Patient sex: F
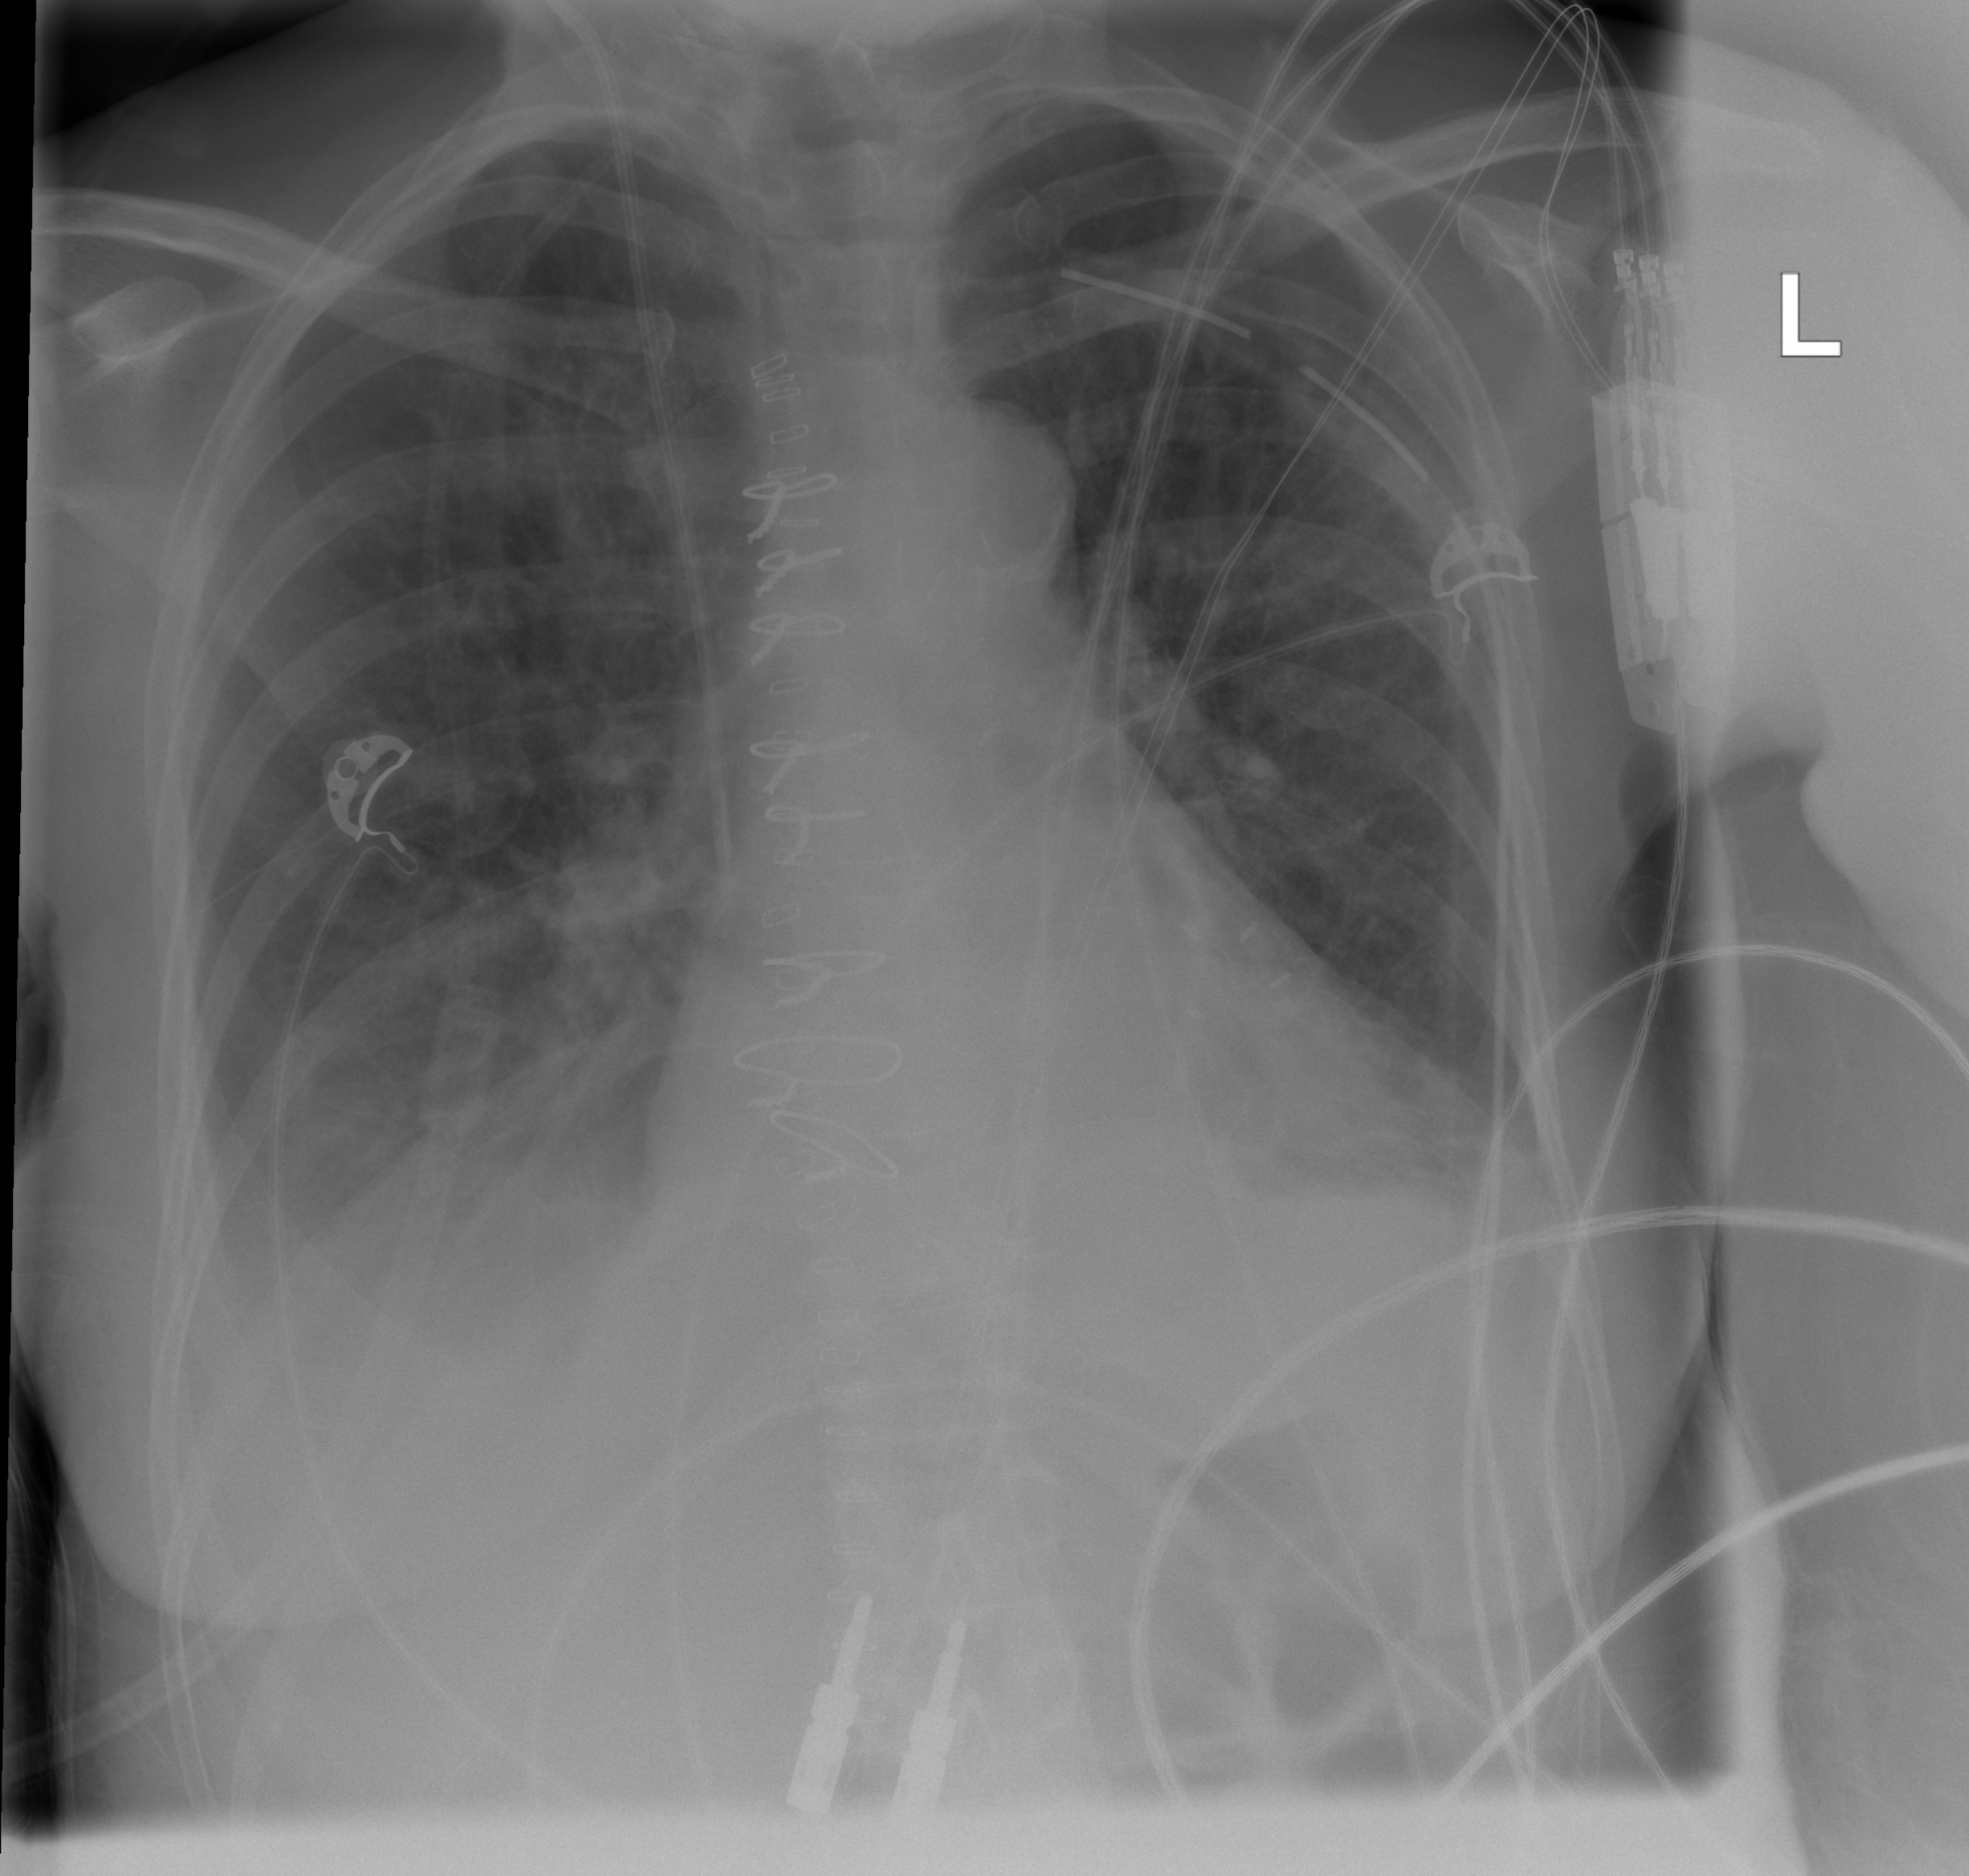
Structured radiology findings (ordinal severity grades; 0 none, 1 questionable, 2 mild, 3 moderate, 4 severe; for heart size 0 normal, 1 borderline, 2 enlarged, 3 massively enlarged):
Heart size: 0
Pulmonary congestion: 0
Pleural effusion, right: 2
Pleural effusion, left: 2
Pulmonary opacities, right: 0
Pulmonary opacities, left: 0
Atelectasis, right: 2
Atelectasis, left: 2